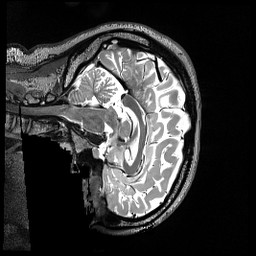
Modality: T2w
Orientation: sagittal
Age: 20
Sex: female
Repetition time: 3.2 s
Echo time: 0.563 s